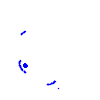
Particle: electron